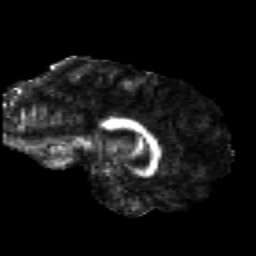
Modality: FA
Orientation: sagittal
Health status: healthy
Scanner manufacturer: siemens
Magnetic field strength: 3 T
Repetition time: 12 s
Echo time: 0.092 s